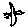
Label: bird